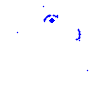
Particle: electron